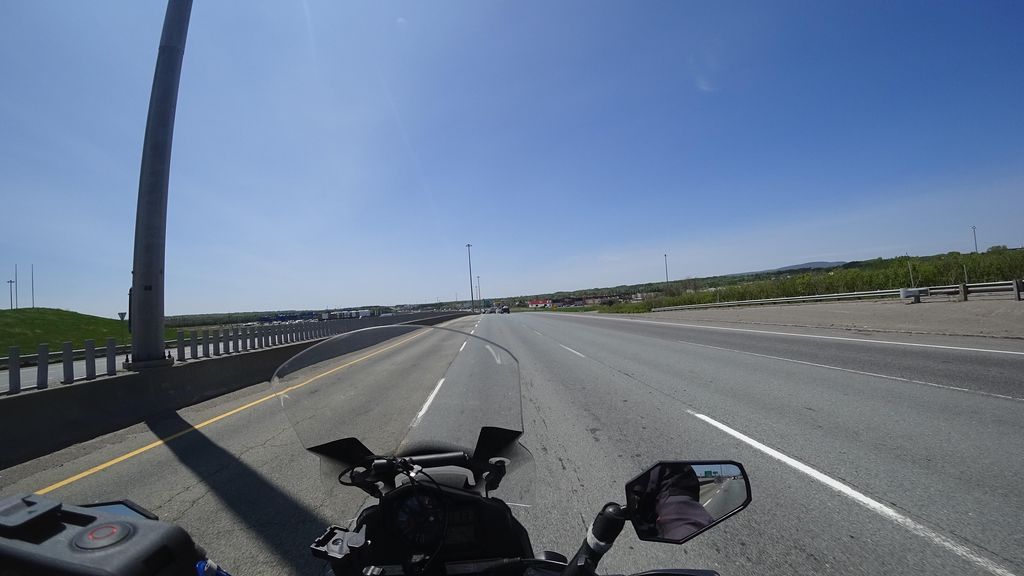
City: quebec_city